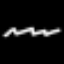
Label: squiggle